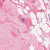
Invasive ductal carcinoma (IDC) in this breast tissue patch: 0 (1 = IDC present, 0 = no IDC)